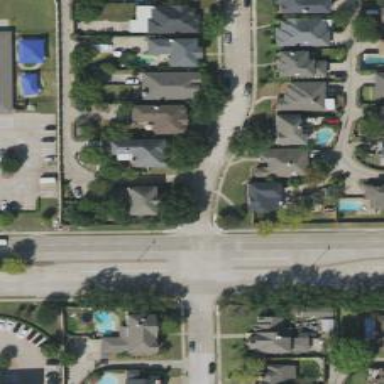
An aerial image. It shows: Secondary road with separate sidewalk.